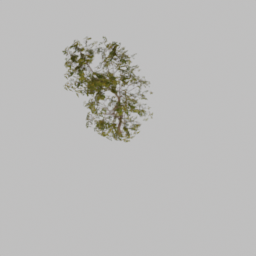
Label: nature